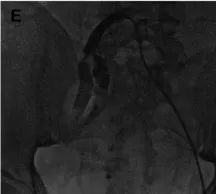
Coronary artery intervention treatment. Angiography of the abdominal aorta-iliac artery bifurcation revealed diffuse narrowing of the left femoral artery (intravascular diameter <5 mm) and multiple ulcers and aneurysmal dilatation of the external iliac artery.
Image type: radiology (mri)